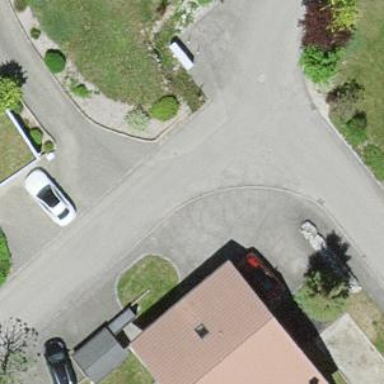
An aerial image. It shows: Mini roundabout on the road.